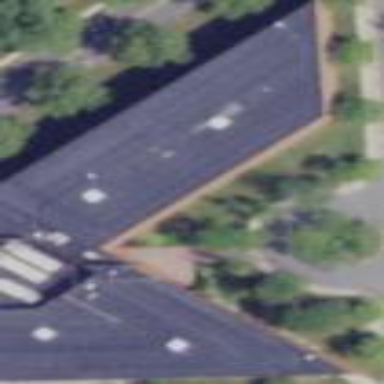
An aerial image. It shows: Commercial building.